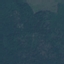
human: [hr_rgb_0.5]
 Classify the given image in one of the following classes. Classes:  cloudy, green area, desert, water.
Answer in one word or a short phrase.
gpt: green area